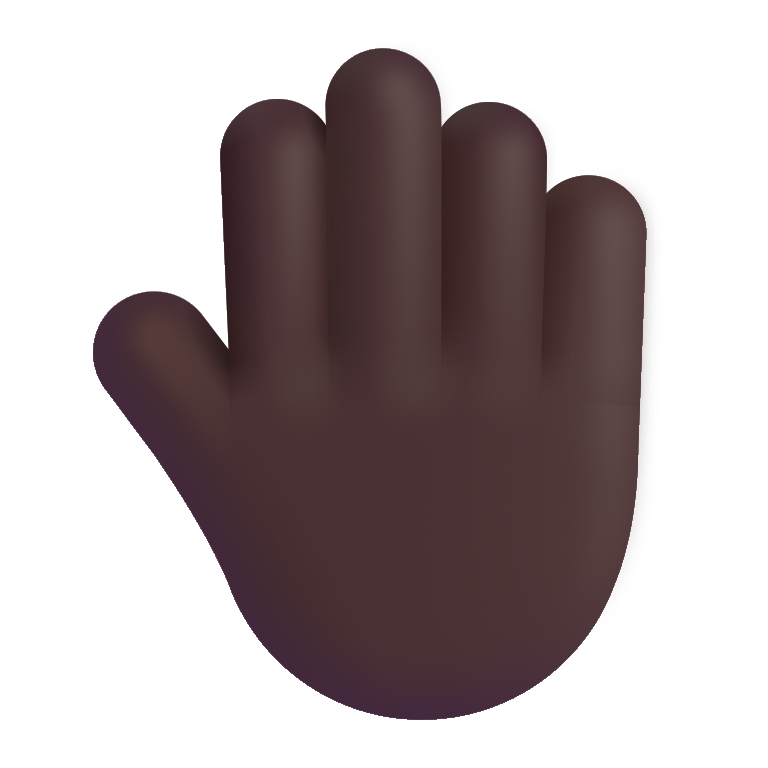
raised back of hand color dark